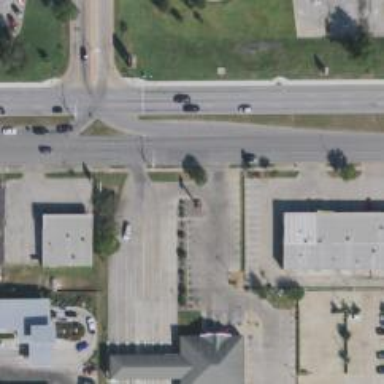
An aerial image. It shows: Secondary road with separate sidewalk.